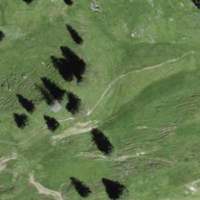
EUNIS habitat code: 23
Species observed at this site:
Calluna vulgaris
Campanula barbata